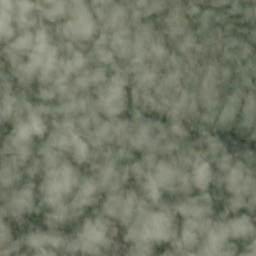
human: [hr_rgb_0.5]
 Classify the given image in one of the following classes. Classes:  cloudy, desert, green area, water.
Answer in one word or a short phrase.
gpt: cloudy